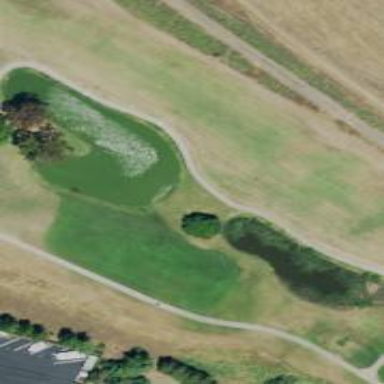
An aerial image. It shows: Water hazard in golf course. The hazard is natural water feature.